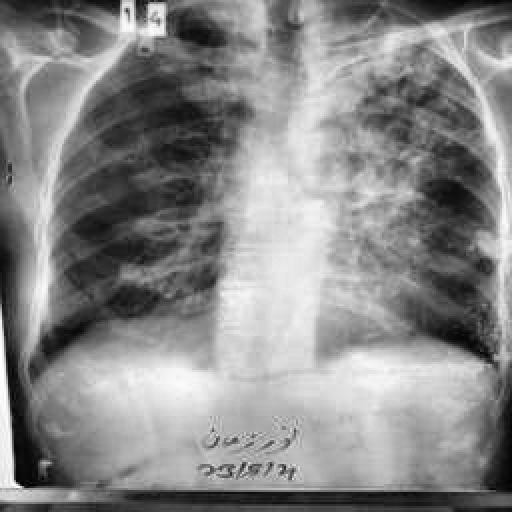
Finding: TUBERCULOSIS